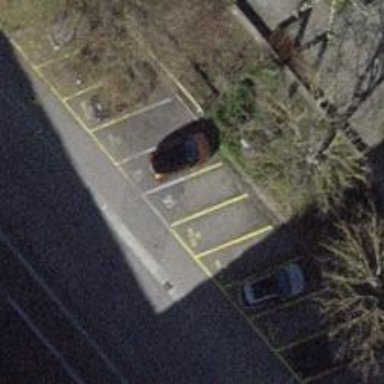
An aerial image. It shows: Parking area is available.